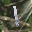
Label: 1